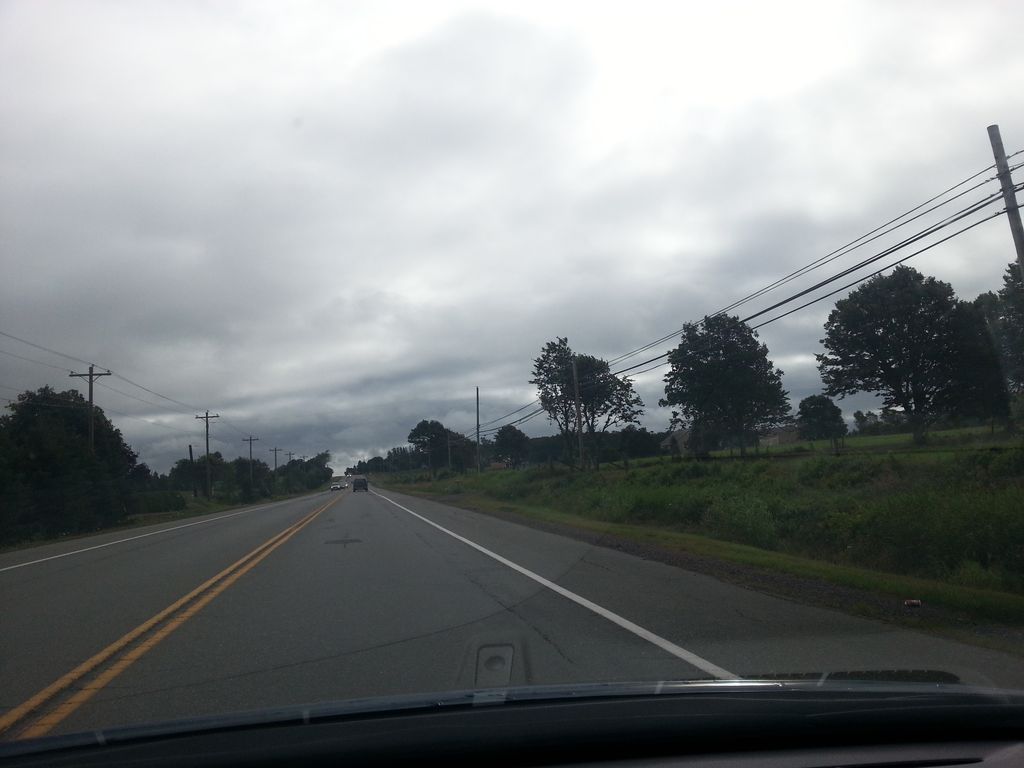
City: charlottetown